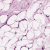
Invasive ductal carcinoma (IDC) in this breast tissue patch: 0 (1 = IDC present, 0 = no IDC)